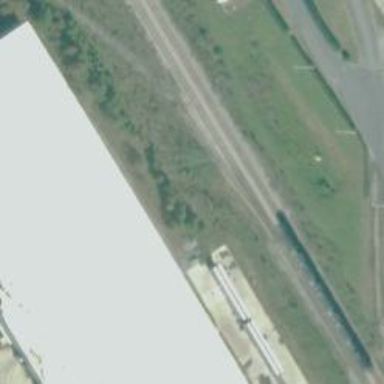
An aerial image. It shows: Railway spur service.